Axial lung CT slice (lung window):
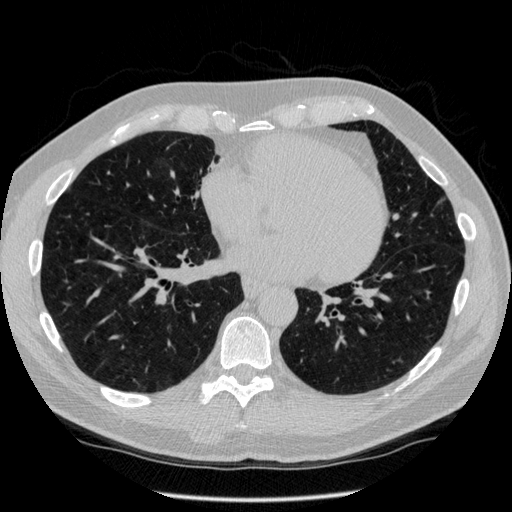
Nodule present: no